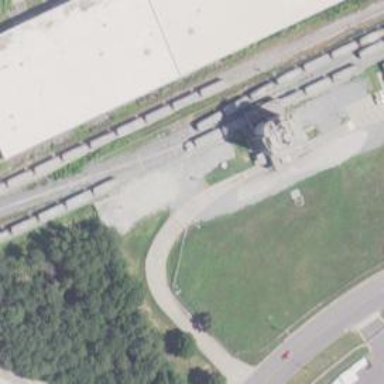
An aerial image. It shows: Rail spur service.